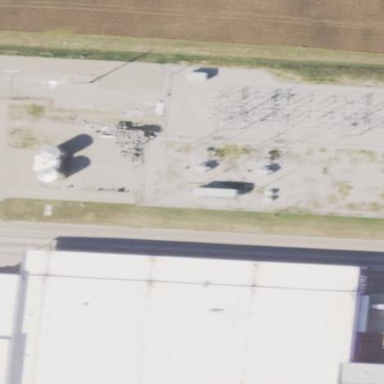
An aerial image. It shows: Industrial power substation.